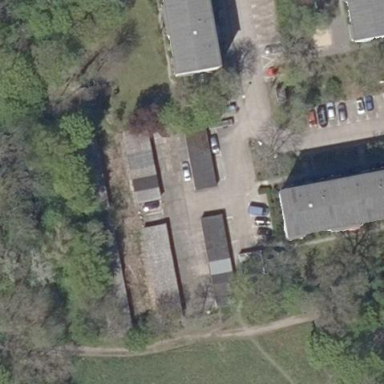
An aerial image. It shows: Garages as the designated land use.